Aerial crown-view tile of a tropical tree (Barro Colorado Island, Panama), acquired 20240813:
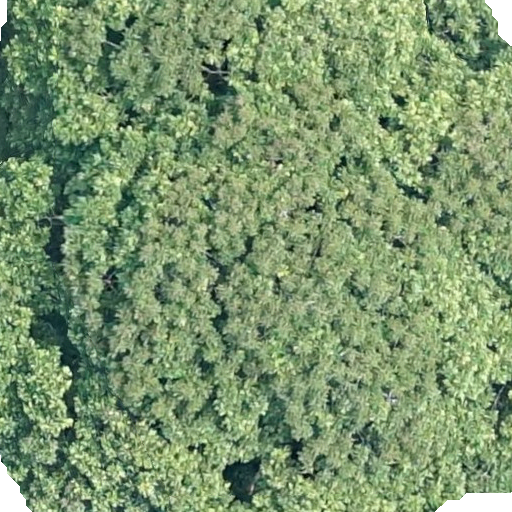
Species: Dipteryx oleifera
GBIF accepted scientific name: Dipteryx oleifera
Crown area: 561.026 m²